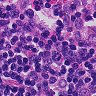
Metastatic tissue present: no